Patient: sex F, age 77
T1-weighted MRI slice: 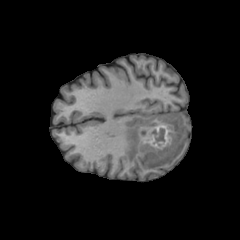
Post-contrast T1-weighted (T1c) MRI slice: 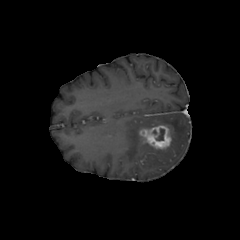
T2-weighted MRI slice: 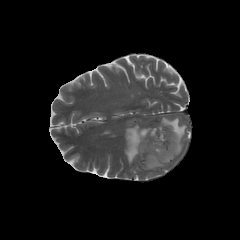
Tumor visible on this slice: yes
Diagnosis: Glioblastoma, IDH-wildtype
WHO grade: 4